Question: I have two text Fields

I have two fields, which is reference and hotel id as stated on the image,
the value (valeur) is editable and the key (nom) is fixed, what I need to do is the above input field of parameters in JSON will be updated each time the below values (valeur) is changed
so input Parameters will get update just the values in JSON format which are modified below.
The input field parameters will be saved in the DB as JSON format like in the image
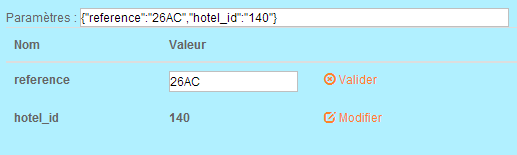
Answer: Maintain an object and on an event (say a submit button), pick the values of the textboxes and add to the object. Use JSON.stringify to add that to the hidden textbox.
<URL>
'''
var obj = {}; // maintain an object
$("#btn").on("click", function() { // on an event, say a button click
obj[$("#name").val()] = $("#value").val(); // add the values to the object
$("#result").val(JSON.stringify(obj)); // stringify and put in the hidden field
});
'''
If you want to update the object itself, change the handler accordingly:
<URL>
'''
var obj = {};
$("input#name, input#value").on("change", function() { // handle change event
obj["reference"] = $("#name").val(); // update reference property
obj["hotel-id"] = $("#value").val(); // update hotel-id property
$("#result").val(JSON.stringify(obj)); // update the result field
});
'''